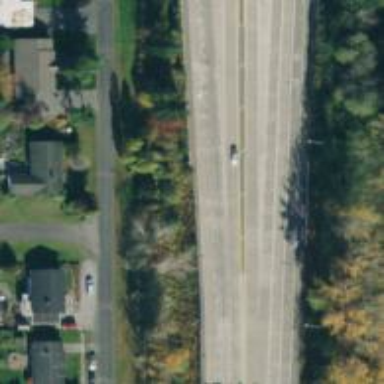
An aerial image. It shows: Trunk highway.